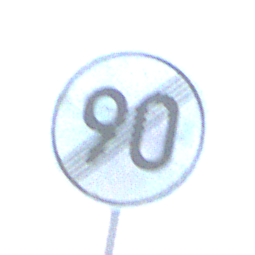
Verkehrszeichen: EndeGeschwindigkeit90
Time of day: SunriseSunset
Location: Outdoor (RoadRail)
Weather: PartlyCloudy
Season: NotSpecified
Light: Natural